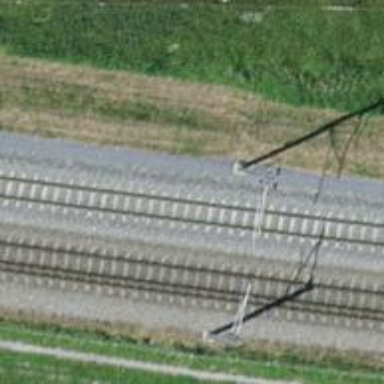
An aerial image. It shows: Power pole.